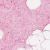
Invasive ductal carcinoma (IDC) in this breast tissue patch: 0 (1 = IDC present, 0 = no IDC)